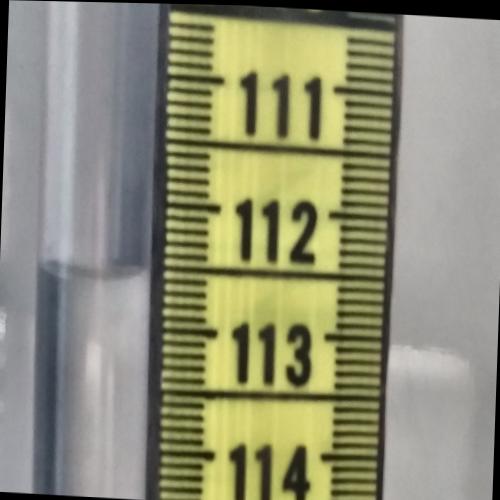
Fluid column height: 112.5 cm